Aerial crown-view tile of a tropical tree (Barro Colorado Island, Panama), acquired 20240918:
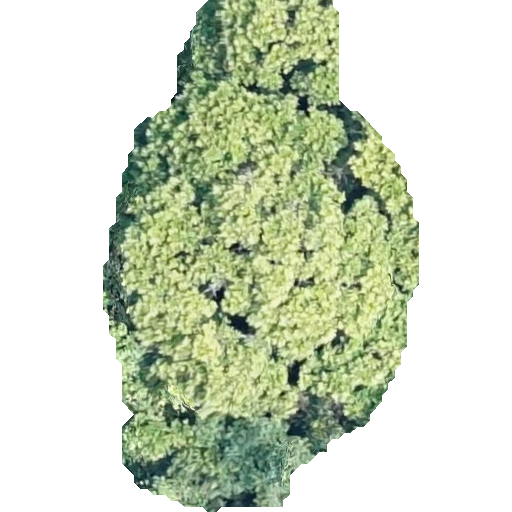
Species: Anacardium excelsum
GBIF accepted scientific name: Anacardium excelsum
Crown area: 189.025 m²